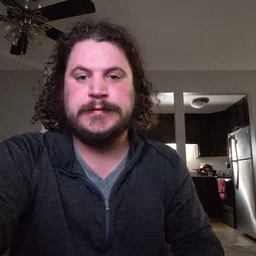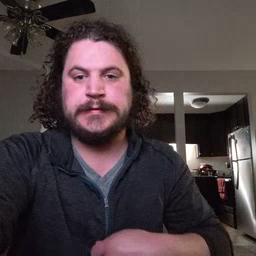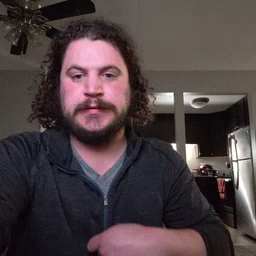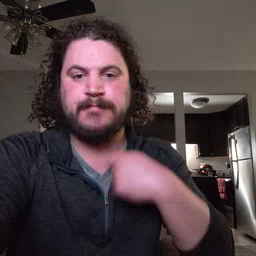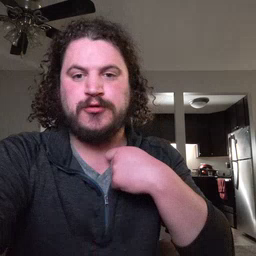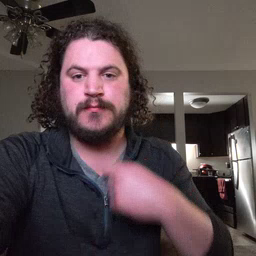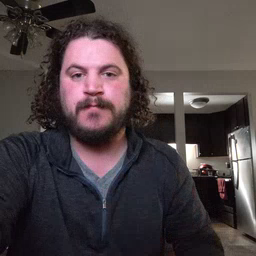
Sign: zipper